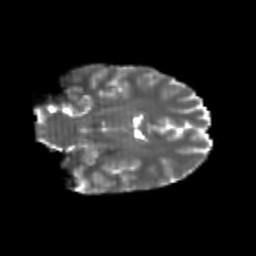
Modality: T2w
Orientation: coronal
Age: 23
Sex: female
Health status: healthy
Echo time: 0.074 s